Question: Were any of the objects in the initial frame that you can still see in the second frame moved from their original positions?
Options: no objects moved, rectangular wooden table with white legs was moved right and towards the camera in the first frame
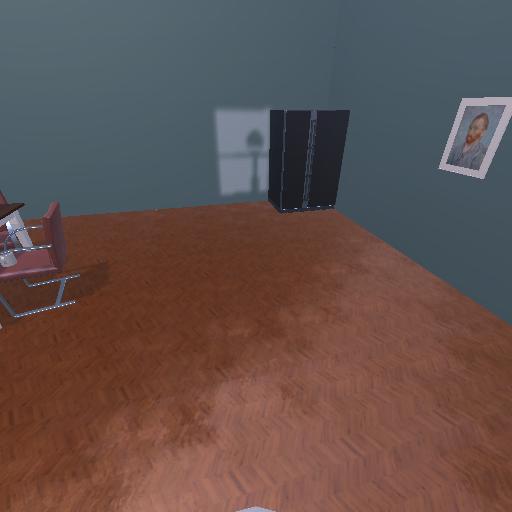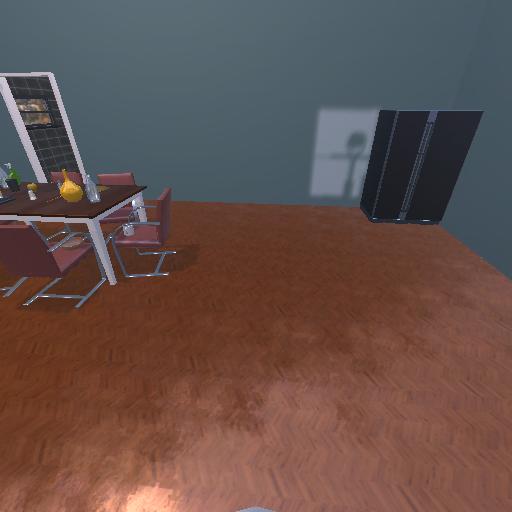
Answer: no objects moved